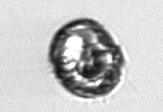
Label: Proterythropsis